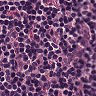
Metastatic tissue present: no